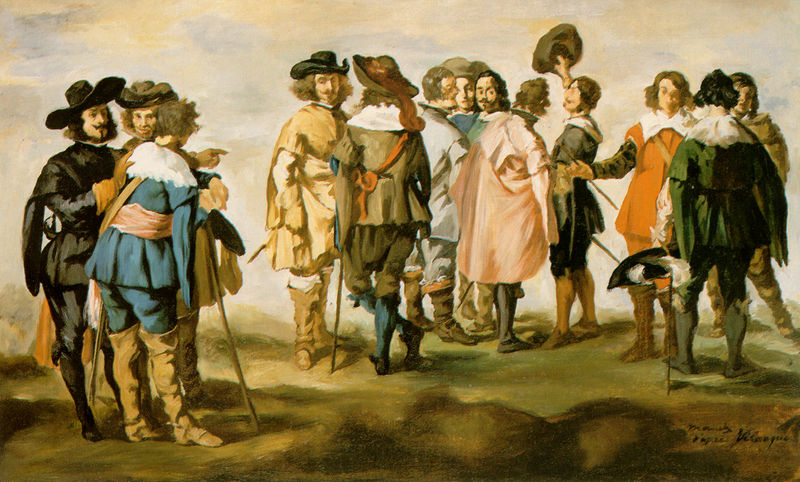
Titel: Manet d'après Velasques
Künstler: Édouard Manet
Standort: Norfolk (Virginia)
Institution: The Chrysler Museum
Schlagwörter: blau, dunkel, feder, gemälde, gruppe, himmel, mann, schatten, umhang, weiß, wolken, aquarell, grün, landschaft, menschen, ocker, braun, finger, frisur, frisuren, handschuhe, hell, hintergrund, hut, hüte, licht, männer, orange, profil, reden, rücken, schwarz, skizze, stützen, unterhalten, blick, gras, gürtel, rasen, rot, schal, wiese, beige, gesellschaft, gespräch, leute, malerei, menge, schleife, versammlung, bart, bärte, gesichter, arme, barock, blicke, falten, federn, kragen, stehen, gesten, holland, hände, krägen, niederlande, portrait, porträt, signatur, erde, feld, hügel, natur, boden, haare, mantel, adel, gewänder, spitzen, schleifen, renaissance, rosa, seide, stock, federbusch, schärpe, spanien, orang, wellen, unterhaltung, gehstock, haltung, röcke, schuhe, stab, studie, hosen, wasserfarbe, ausflug, signiert, füsse, soldaten, sprechen, draussen, rüschen, zeigen, freude, gruppen, fussboden, strümpfe, knechte, hinten, schwert, säbel, uniform, stöcke, bürger, mäntel, degen, scherpe, stiefel, menschenmenge, wallenstein, spitzbart, hügelig, leder, wams, fechten, ölskizze, bozzetto, umhänge, florett, scherpen, velazquez, dreißigjähriger krieg, stulpen, gespräche, grüssen, schärpen, winken, maänner, gurte, stifel, schwenken, zeigegestus, peronen, fechter, himmel wolken, kavaliere, musketiere, austausch, halbschuhe, gruppierugen, spitzbärte, unterredungen, hüute, vornegm, hühte